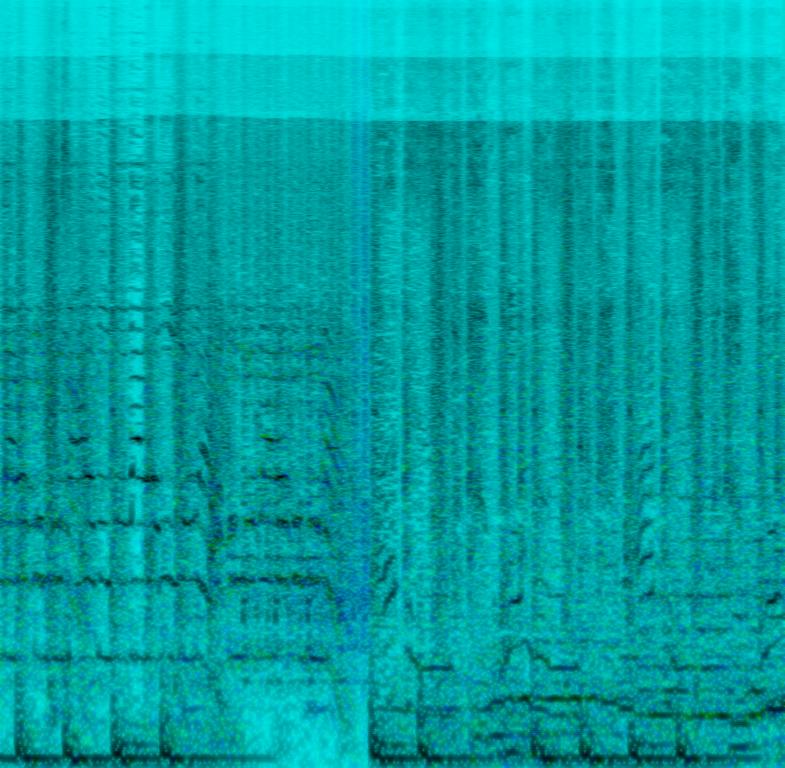
A female vocalist sings this enthusiastic song. The tempo is fast with keyboard harmony, infectious drumming, turntable effects, digital drumming, electronic music arrangements, boomy bass lines, vocal backup, vocalisation and synthesiser articulation. The song is passionate, emotional, powerful, impactful, engaging and inspiring with a punchy and youthful dance groove. This song is a powerful Synth Pop.